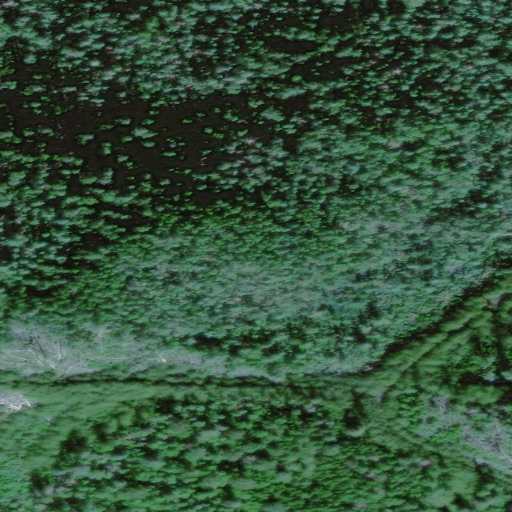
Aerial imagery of cape in Alaska named Point Providence containing only unknown